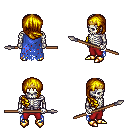
a pixel art fantasy rpg character, male body template, skeleton, blue tattered cape, red pants, blonde right-swept hairstyle, gold tiara, gold boots, spear, four views (front, back, left, right), 2x2 character sprite sheet, small pixel art, hard edges, no anti-aliasing